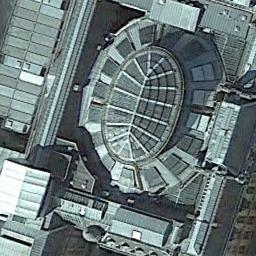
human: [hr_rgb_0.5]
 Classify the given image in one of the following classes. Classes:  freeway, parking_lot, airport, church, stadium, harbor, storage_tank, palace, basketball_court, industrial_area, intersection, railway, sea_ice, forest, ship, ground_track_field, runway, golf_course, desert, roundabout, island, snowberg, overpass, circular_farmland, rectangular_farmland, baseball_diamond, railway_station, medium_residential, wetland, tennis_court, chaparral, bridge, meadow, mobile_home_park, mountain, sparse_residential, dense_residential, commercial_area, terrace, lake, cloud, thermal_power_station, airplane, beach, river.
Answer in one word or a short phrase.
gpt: commercial_area